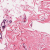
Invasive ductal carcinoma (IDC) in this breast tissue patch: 0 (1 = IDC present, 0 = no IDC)